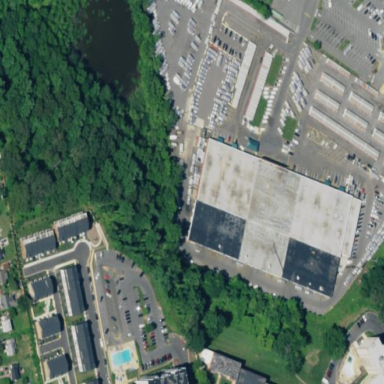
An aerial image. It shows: Commercial area with storage rental shop.